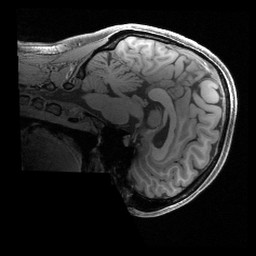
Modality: T1w
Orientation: sagittal
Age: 34
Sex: female
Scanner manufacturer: siemens
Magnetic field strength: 3 T
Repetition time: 2.4 s
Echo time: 0.00241 s